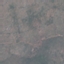
Land use / land cover: HerbaceousVegetation